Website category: sports
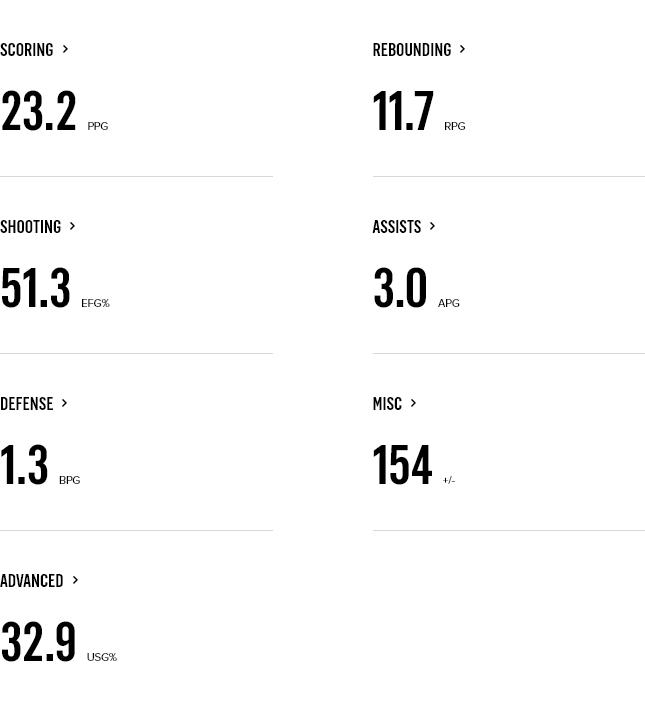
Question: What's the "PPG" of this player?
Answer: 23.2

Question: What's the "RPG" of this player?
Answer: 11.7

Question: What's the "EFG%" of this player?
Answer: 51.3

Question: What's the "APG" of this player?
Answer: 3.0

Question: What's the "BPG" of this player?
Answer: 1.3

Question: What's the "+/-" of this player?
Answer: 154

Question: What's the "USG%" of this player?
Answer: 32.9

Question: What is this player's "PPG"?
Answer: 23.2

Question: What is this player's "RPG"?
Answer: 11.7

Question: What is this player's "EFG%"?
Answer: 51.3

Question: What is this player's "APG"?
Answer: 3.0

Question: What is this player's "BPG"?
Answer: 1.3

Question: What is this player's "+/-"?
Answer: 154

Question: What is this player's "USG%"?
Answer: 32.9

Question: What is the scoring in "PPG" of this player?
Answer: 23.2

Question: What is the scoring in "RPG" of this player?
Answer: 11.7

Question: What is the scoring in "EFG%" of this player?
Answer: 51.3

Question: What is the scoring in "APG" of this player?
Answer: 3.0

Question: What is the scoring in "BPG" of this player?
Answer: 1.3

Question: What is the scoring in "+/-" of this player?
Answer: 154

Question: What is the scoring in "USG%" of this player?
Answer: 32.9

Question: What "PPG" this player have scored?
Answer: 23.2

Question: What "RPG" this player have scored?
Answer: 11.7

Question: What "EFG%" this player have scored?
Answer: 51.3

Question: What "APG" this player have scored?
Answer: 3.0

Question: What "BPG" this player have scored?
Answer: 1.3

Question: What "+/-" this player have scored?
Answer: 154

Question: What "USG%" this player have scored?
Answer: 32.9

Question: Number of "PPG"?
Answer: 23.2

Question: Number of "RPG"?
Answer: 11.7

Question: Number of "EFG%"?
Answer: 51.3

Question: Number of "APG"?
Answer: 3.0

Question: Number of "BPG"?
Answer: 1.3

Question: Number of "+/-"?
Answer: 154

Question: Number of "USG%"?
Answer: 32.9

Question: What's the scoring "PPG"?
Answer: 23.2

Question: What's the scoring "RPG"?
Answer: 11.7

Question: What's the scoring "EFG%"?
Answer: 51.3

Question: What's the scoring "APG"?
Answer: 3.0

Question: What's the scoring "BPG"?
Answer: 1.3

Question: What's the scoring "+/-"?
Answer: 154

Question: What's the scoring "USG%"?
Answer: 32.9